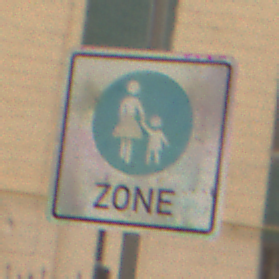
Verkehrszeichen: BeginnFussgaengerzone
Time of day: MorningAfternoon
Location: Outdoor (Urban)
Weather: Overcast
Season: NotSpecified
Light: Natural